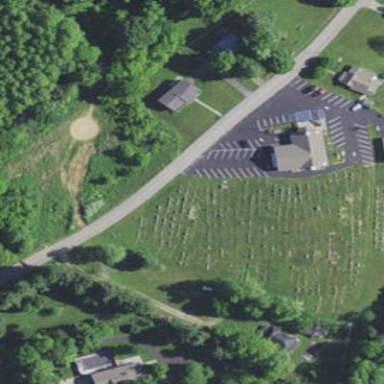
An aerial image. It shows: Cemetery.